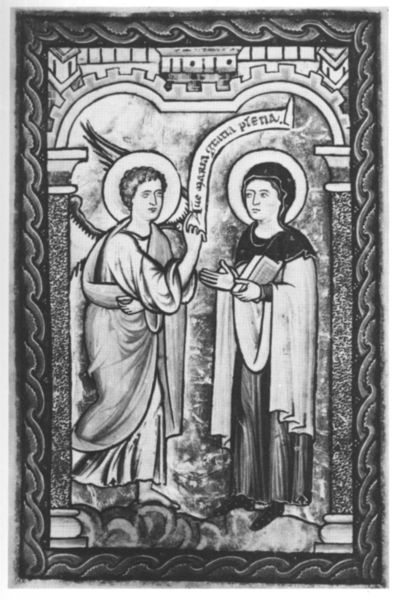
Titel: Westminster Psalter
Standort: Herstellungsort: Westminster (EU - GB); Herstellungsort: St. Albans (EU - GB)
Institution: London, British Library
Schlagwörter: flügel, mann, wasser, weiß, fenster, finger, glas, männer, schwarz, säulen, zeichnung, wolke, bibel, mensch, rahmen, sockel, hände, kirche, rauch, person, gotik, engel, füße, schrift, bogen, unterhaltung, fels, dunst, nebel, zeigen, tor, bögen, barfuss, buch, torbogen, stich, schwarzweiß, text, heiligenschein, glasfenster, christlich, mittelalter, heiliger, heilige, heilig, maria, bote, erzengel, verkündigung, latein, schriftband, gabriel, buchmalerei, endel, schwinge, stiich